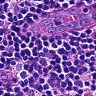
Metastatic tissue present: no